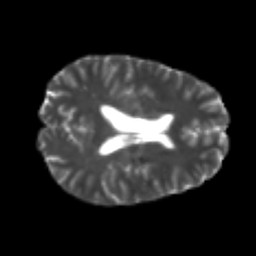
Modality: T2w
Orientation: axial
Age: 25
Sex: male
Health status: healthy
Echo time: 0.074 s